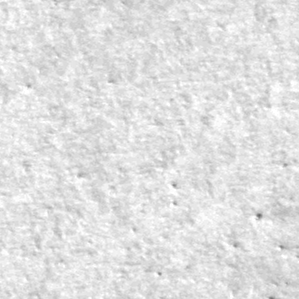
Label: frost